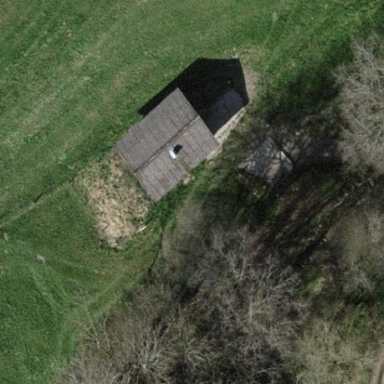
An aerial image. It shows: Barn.